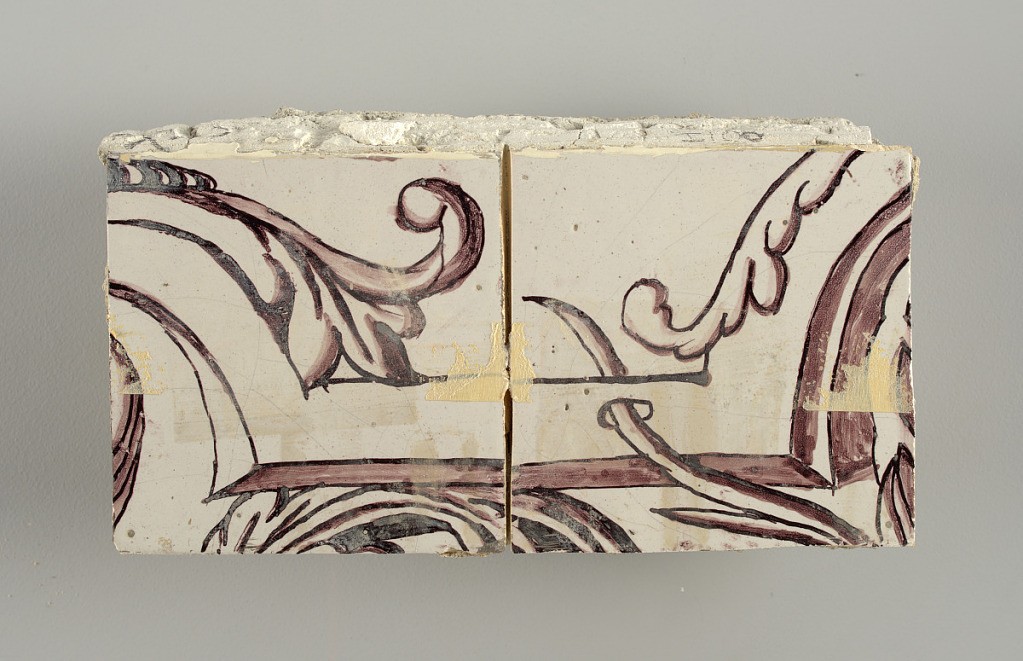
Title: Wall facing
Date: ca. 1725
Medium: tin-glazed earthenware, underglaze
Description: Two vertical rectangles, twenty-three tiles high.  A) Nine tiles wide at top; seven tiles wide at bottom.  B) Ten and one-half tiles wide.

Arabesque design of foliage.  A) with centered figure of Justice under a canopy.  B) with centered urn.